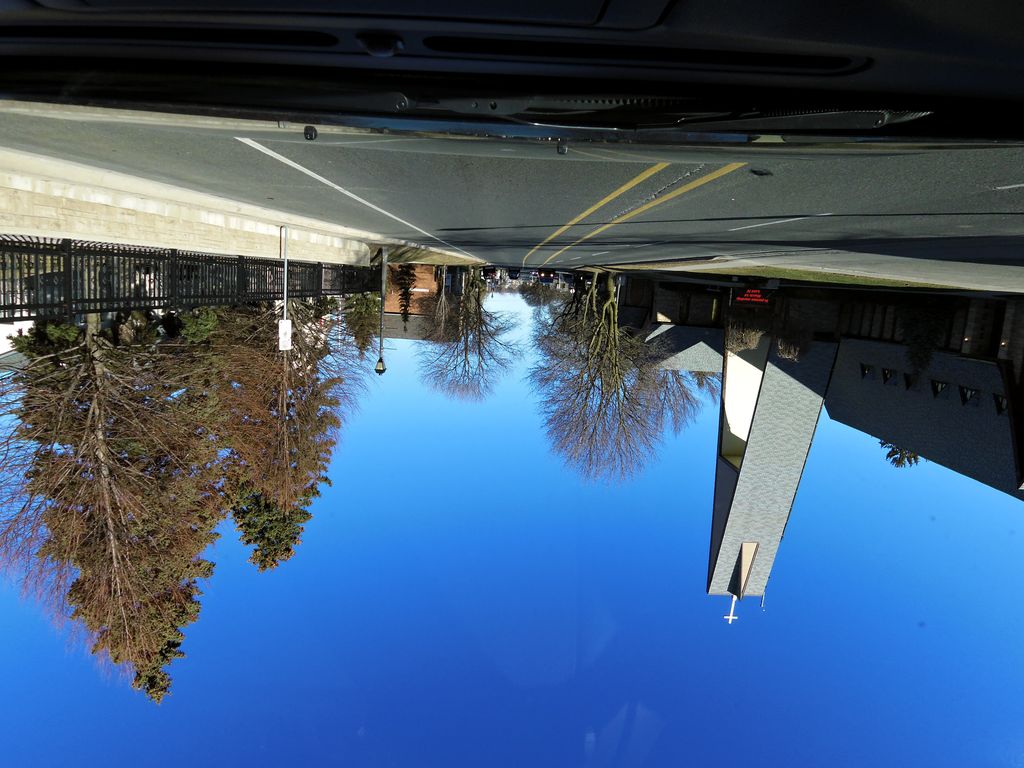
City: hamilton